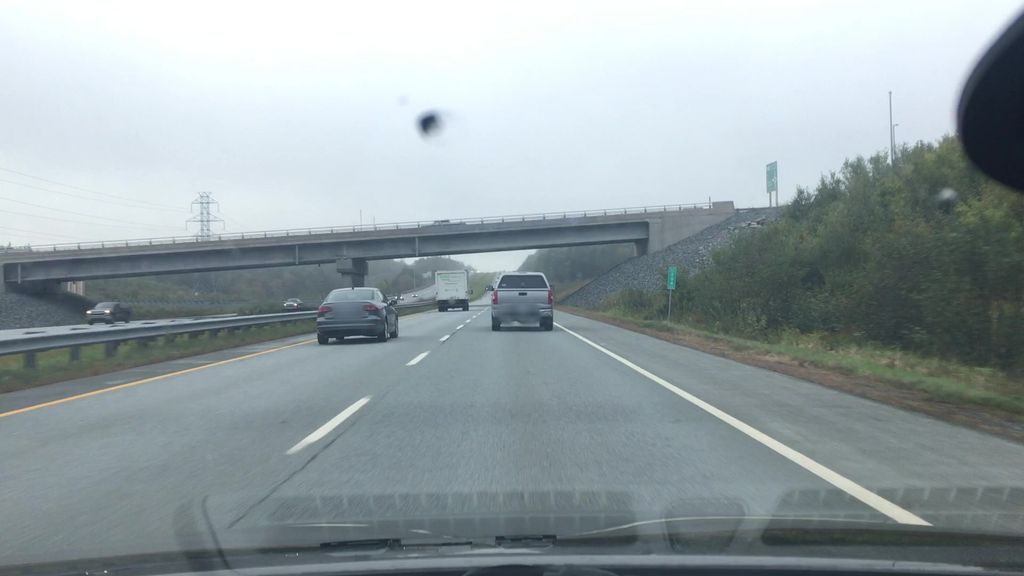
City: halifax